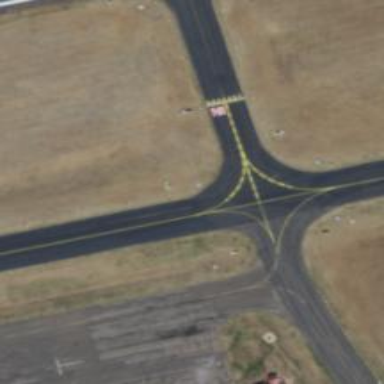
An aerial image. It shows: Image of taxiway at airport.